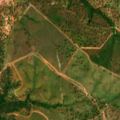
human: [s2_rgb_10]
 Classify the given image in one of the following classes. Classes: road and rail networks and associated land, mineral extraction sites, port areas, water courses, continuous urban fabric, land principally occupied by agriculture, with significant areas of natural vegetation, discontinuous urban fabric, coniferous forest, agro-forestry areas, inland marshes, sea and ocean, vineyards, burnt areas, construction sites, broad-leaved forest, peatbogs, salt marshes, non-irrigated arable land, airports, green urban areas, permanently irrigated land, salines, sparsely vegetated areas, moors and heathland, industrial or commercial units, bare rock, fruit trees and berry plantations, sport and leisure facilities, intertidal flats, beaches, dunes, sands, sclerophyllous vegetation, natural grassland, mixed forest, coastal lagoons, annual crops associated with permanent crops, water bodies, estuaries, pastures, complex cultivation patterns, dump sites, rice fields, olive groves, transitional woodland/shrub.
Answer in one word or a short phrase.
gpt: non-irrigated arable land, agro-forestry areas, broad-leaved forest